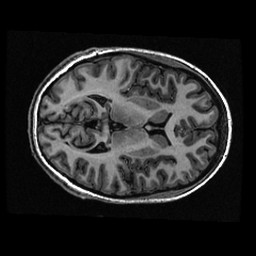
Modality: T1w
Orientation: axial
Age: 19
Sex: female
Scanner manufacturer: ge
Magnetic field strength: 3 T
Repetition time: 0.01144 s
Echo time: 0.005012 s